Question: What is the purpose of this feature?
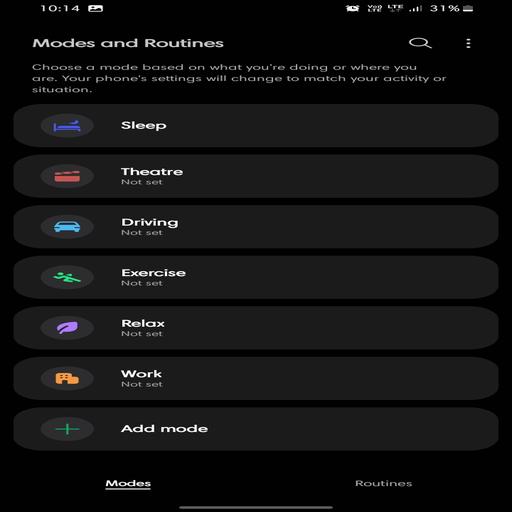
Answer: Change phone settings